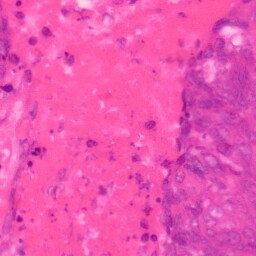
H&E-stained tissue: Colon